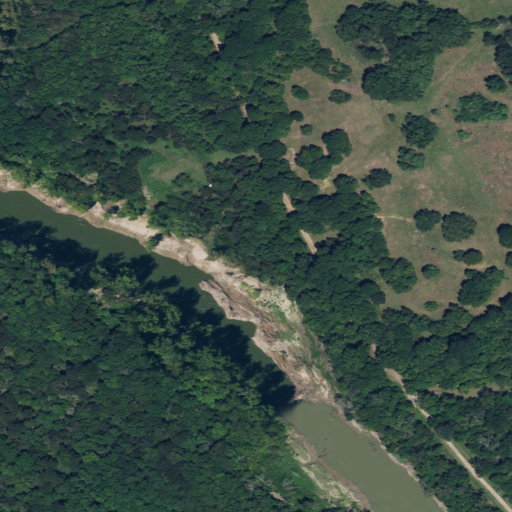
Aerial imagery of cliff(s) in Texas named Cox Bluff containing woody wetlands, pasture, open water, mixed forest, herbaceous wetlands, and medium intensity development